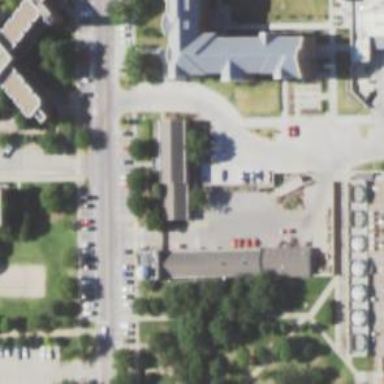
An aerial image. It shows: Parking space is available.